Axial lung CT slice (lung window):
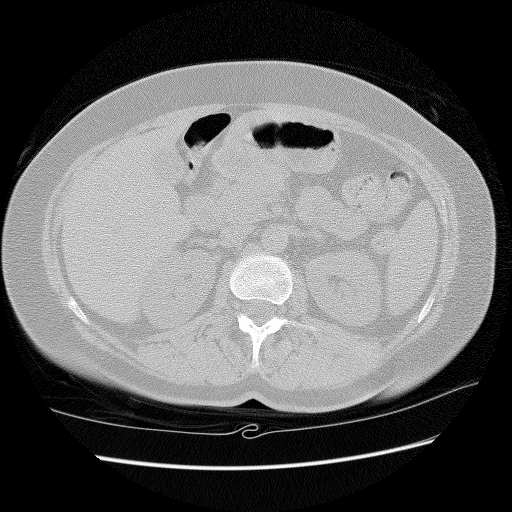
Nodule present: no